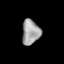
Tissue: lung
Cell type: Myeloid cells
Senescence score: 0.5612
Nuclear area (px): 435
Mean DAPI intensity: 160.494